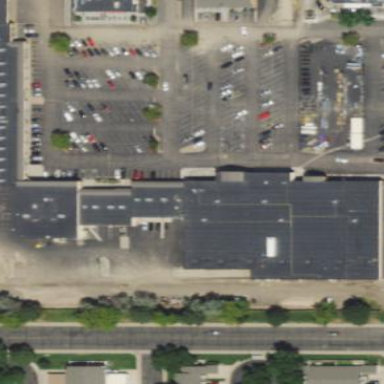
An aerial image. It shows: Retail building.